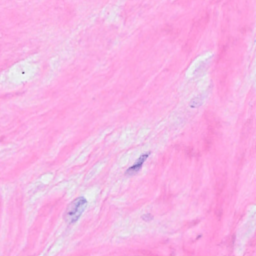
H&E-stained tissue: Breast